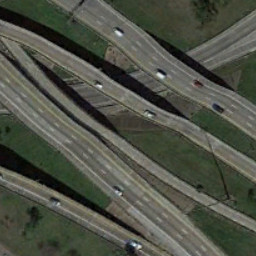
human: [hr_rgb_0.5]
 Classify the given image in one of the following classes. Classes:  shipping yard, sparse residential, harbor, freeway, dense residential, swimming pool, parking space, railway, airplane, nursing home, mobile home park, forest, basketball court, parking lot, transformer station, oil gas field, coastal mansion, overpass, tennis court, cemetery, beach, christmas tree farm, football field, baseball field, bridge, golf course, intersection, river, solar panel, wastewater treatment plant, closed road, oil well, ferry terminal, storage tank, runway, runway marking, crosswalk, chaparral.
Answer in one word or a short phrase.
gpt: overpass